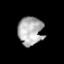
Tissue: prostate
Cell type: T cells
Senescence score: 0.3249
Nuclear area (px): 691
Mean DAPI intensity: 174.993